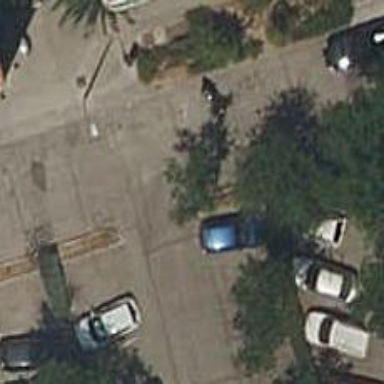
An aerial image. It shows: Parking aisle with concrete surface.